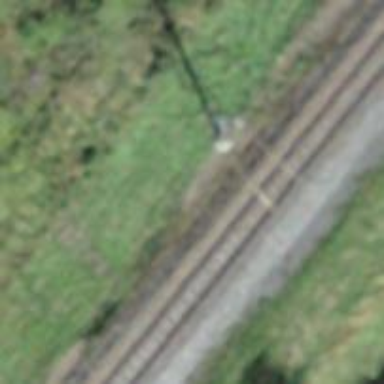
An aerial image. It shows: Power pole.